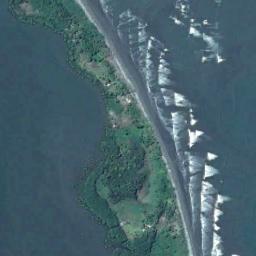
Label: beach